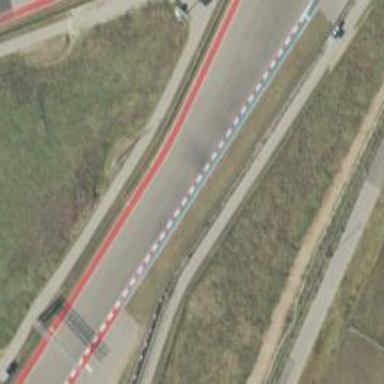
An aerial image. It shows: Motor sport raceway with asphalt surface.